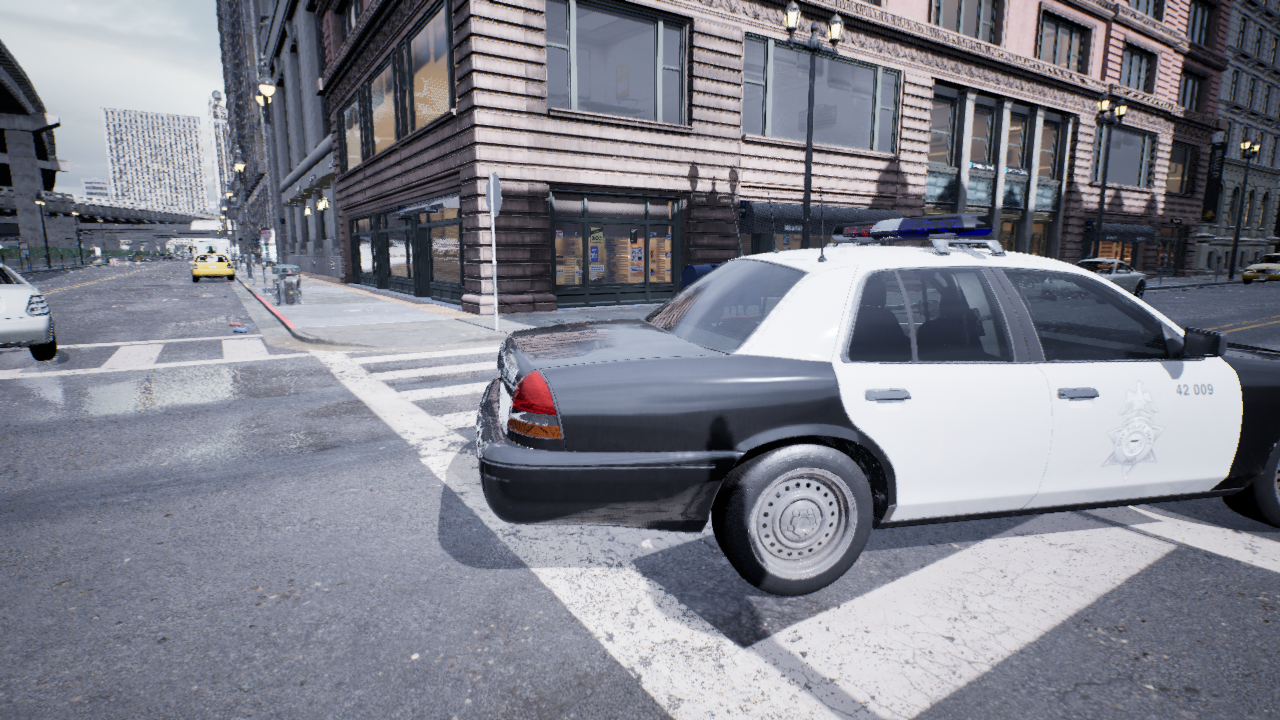
Venue: intersection
Lighting: overcast
Vehicle rig: sedan